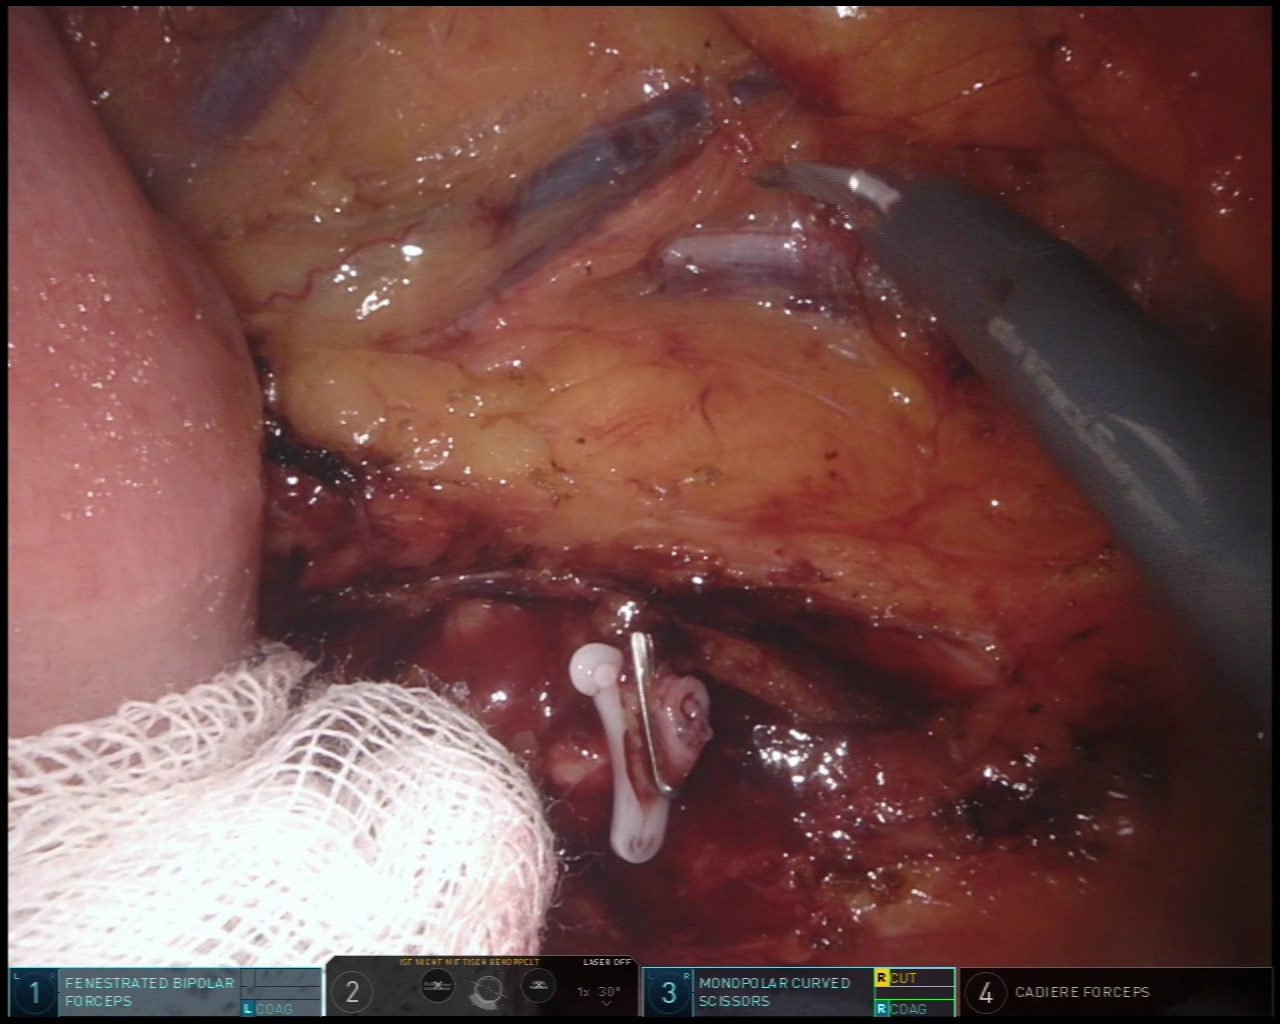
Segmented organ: ureter
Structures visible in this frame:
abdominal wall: no
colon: no
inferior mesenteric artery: no
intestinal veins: yes
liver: no
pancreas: no
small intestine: yes
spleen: no
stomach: no
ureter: yes
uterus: no
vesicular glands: no